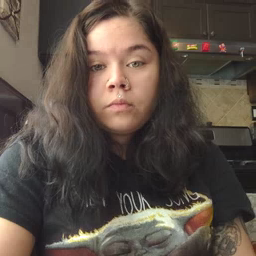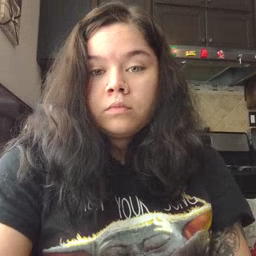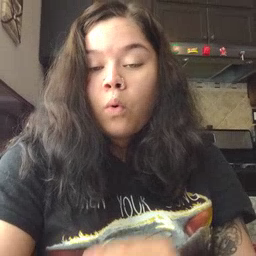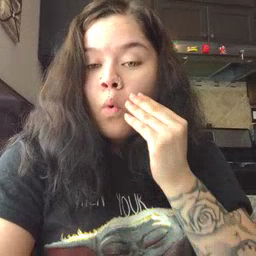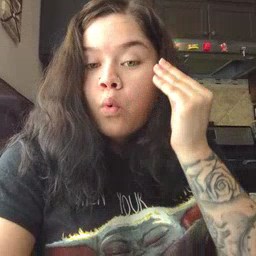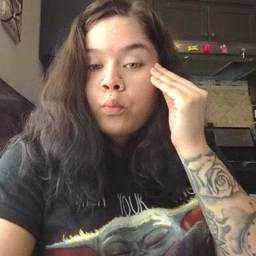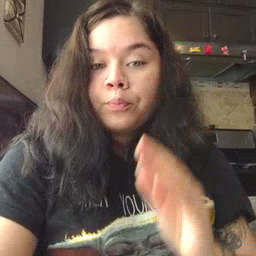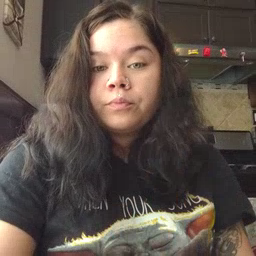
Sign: home